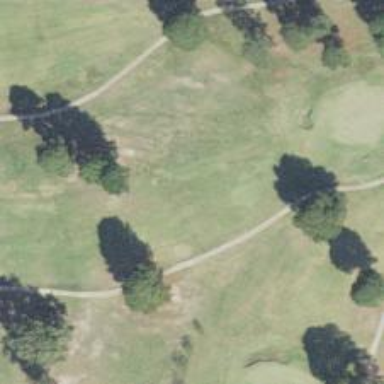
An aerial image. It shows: Golf hole.